Question: After recreation of "File storage" objects, the Front End doesn't work anymore, link points me <URL>.
In BE "fileadmin" folder is browserable, we could read/download files.
Anyone experienced such problem ?

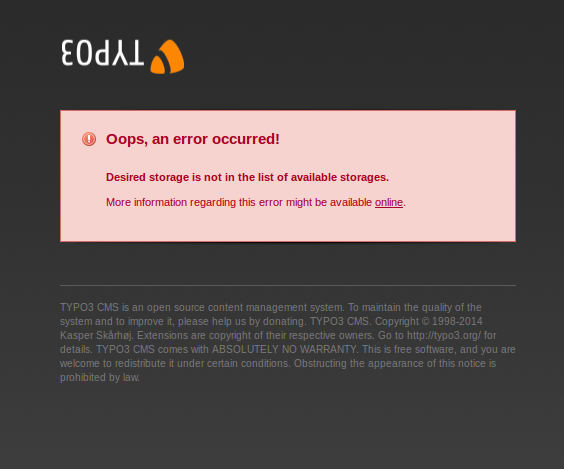
Answer: Answer by Hubertus Golf helped me : <URL>
if you have files in table sys_file with a storage, that does'nt exist, TYPO3 throws an error.
change field uid in sys_file_storage or field storage in sys_file.